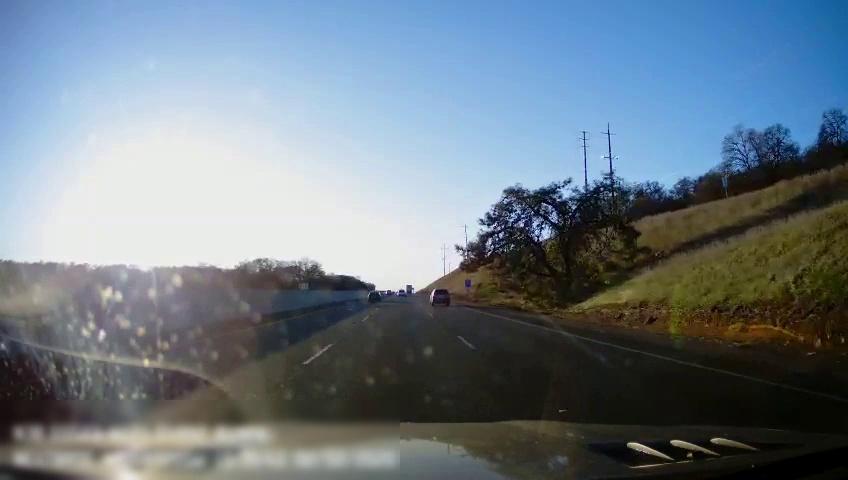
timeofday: Day
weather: Sunny
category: Drivable Space
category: Vehicles | Car
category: Vehicles | Car
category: Vehicles | Other LV
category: Lanes | Alternate Lane
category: Lanes | Current Lane
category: Lanes | Current Lane
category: Lanes | Alternate Lane